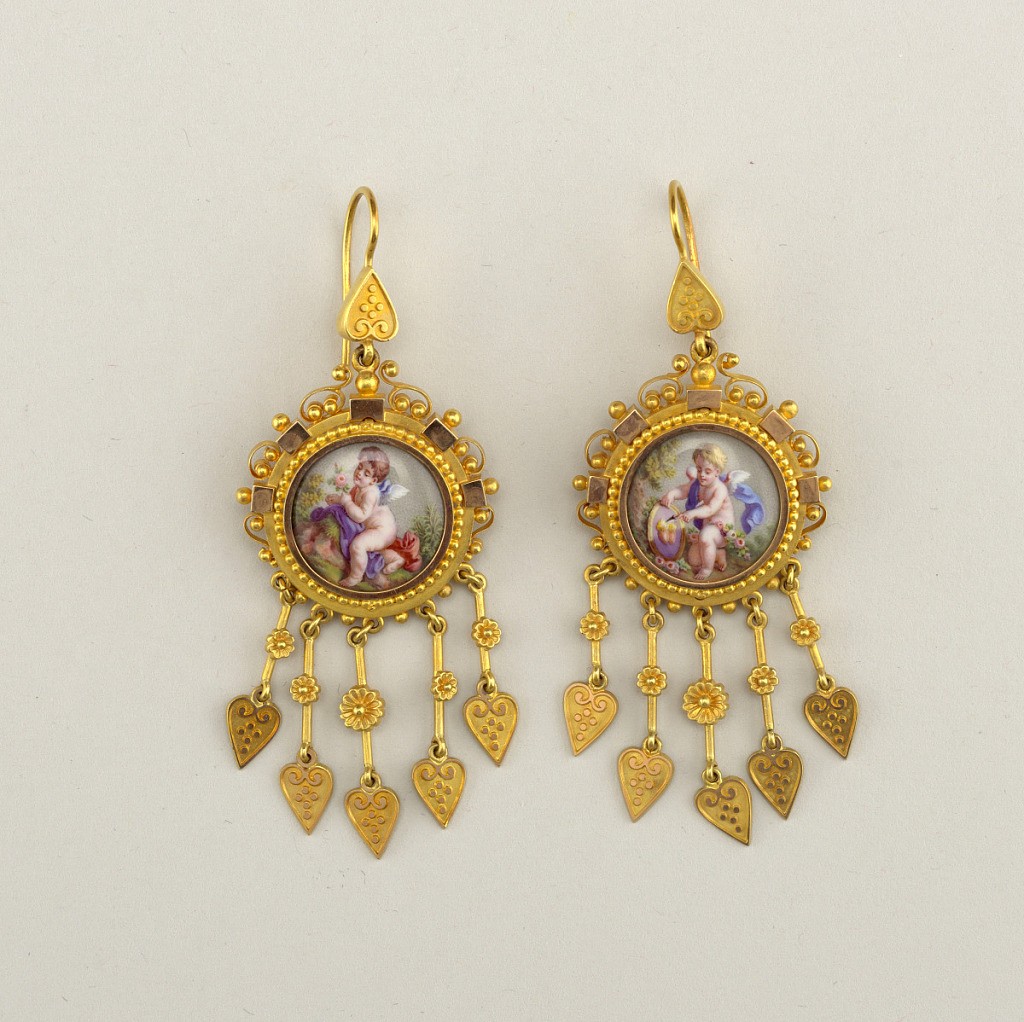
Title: Cupids
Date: ca. 1880
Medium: Gold, enamel
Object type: Earrings
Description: Both earrings have an enamel painting of a putto with flowers in a gold frame with five pendants of three lengths at the bottom.  The frame is covered wtih a design of blocks and scrolls with balls on the pendants, of hearts and flowers.  Forms a set with 1946-50-25.